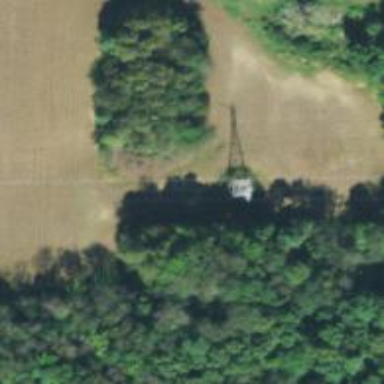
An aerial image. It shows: Lattice structure tower used for power transmission.